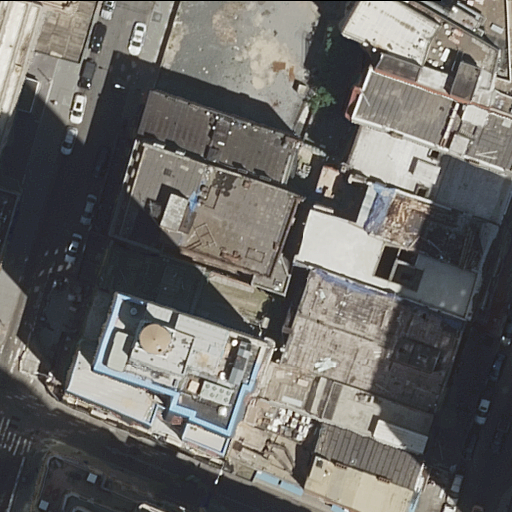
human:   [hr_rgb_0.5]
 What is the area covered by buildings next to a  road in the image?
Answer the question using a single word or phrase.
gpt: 6007m2

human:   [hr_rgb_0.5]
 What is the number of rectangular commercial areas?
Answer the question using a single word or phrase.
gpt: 0

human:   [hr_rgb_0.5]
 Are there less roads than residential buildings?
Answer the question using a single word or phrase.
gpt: yes

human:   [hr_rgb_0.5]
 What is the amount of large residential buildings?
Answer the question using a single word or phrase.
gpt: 5

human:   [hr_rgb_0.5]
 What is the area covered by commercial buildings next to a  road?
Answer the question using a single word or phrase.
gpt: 0m2

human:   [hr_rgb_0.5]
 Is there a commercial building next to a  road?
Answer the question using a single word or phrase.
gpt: no

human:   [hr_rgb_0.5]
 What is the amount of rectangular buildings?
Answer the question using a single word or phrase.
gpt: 7

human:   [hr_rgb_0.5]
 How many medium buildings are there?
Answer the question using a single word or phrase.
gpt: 9

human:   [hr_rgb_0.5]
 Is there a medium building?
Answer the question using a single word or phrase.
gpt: yes

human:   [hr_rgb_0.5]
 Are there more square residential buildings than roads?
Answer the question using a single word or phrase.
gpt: no

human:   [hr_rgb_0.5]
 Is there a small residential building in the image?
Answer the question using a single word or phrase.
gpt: yes

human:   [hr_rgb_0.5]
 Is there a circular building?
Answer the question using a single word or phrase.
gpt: no

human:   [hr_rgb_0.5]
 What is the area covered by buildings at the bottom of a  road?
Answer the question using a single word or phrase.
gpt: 2871m2

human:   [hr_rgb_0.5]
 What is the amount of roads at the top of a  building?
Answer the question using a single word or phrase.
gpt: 2

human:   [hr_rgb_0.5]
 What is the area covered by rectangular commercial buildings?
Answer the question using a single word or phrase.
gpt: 0m2

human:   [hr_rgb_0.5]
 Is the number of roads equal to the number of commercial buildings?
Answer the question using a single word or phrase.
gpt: no

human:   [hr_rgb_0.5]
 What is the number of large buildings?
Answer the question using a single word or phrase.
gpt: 5

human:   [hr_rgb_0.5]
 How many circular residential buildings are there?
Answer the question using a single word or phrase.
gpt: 0

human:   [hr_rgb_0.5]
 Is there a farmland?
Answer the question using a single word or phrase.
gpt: no

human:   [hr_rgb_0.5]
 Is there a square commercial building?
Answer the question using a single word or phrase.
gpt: no

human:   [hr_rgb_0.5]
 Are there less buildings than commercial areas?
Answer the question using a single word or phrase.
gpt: no

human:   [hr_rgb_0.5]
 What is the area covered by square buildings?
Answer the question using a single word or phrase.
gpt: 0m2

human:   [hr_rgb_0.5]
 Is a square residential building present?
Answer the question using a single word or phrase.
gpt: no

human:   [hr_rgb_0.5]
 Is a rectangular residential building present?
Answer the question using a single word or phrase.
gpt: yes

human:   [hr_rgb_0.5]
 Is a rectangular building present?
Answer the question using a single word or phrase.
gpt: yes

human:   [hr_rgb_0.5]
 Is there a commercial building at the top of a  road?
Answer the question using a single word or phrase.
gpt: no

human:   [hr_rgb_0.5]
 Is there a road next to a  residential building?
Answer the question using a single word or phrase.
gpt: yes

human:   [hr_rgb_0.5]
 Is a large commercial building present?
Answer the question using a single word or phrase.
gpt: no

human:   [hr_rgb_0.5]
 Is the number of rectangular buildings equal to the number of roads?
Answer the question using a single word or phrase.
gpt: no

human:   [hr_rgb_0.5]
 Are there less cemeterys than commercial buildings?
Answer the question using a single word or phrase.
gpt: no

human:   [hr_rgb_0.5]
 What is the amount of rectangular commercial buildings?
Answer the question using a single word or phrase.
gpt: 0

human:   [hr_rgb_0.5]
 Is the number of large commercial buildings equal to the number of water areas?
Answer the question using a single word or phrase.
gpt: yes

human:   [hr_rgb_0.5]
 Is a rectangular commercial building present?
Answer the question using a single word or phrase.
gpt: no

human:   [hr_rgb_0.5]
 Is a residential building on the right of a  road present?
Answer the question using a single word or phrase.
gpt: yes

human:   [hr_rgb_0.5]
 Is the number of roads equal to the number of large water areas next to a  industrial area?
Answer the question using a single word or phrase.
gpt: no

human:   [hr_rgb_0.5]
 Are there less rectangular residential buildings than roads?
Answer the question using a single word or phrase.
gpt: no